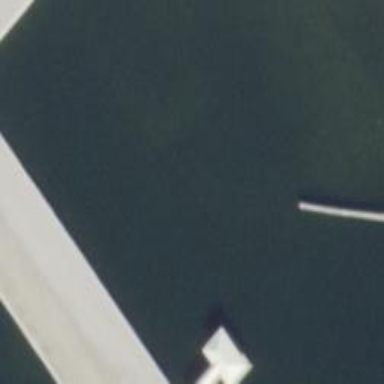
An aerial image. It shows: Man-made pier.